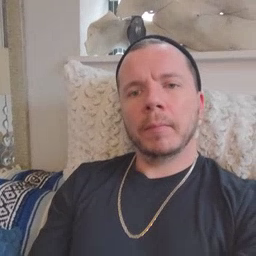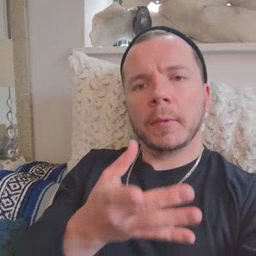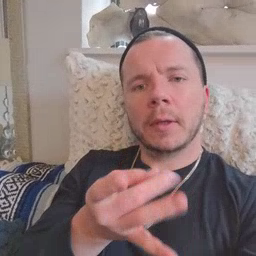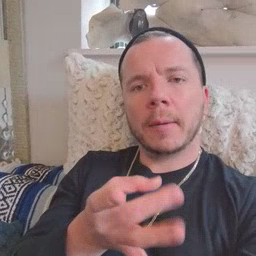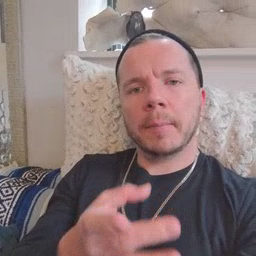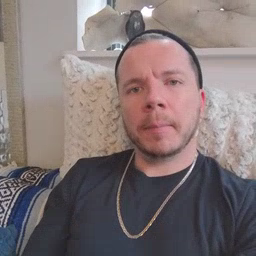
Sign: sticky